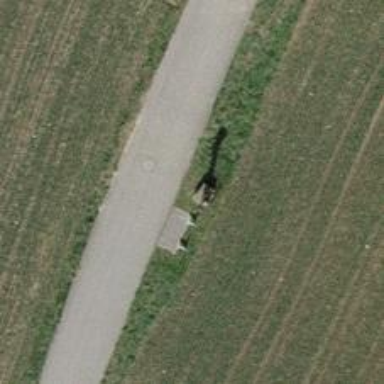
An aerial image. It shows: Historic wayside cross.